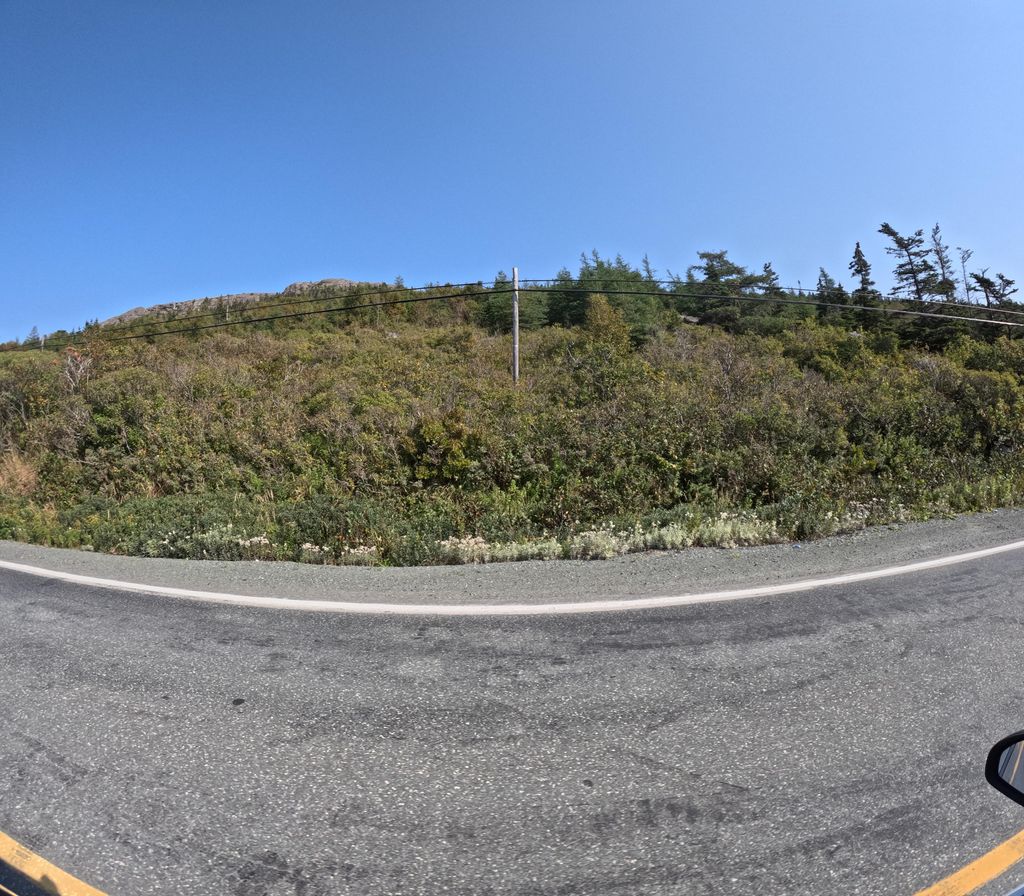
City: st_johns